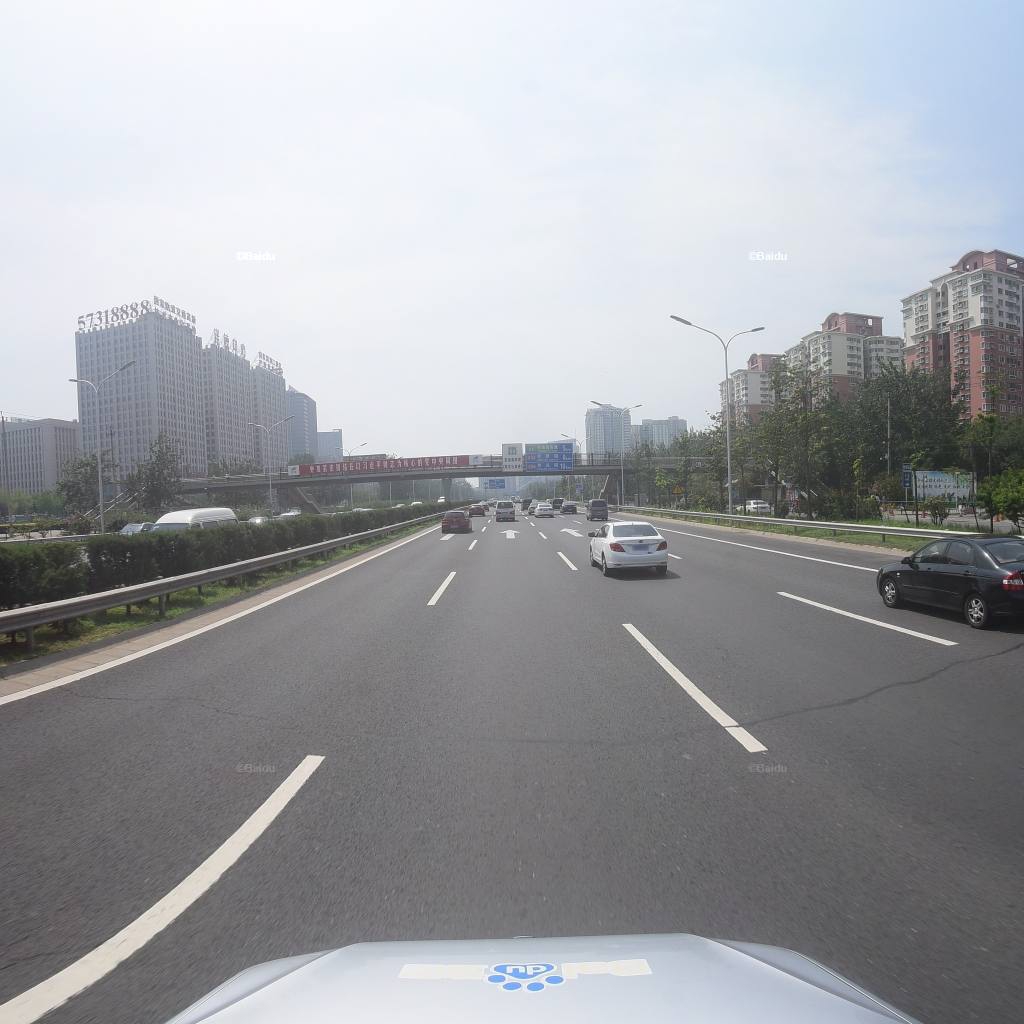
Region: Fengtai
Road damage annotations: transverse patch, transverse crack